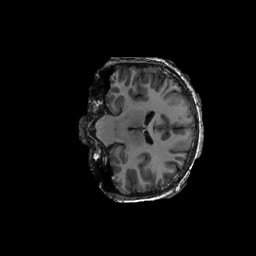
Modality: T1w
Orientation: coronal
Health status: ill
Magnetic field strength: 3 T